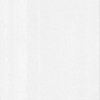
Label: dusty